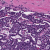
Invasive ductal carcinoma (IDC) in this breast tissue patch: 0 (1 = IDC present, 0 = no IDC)